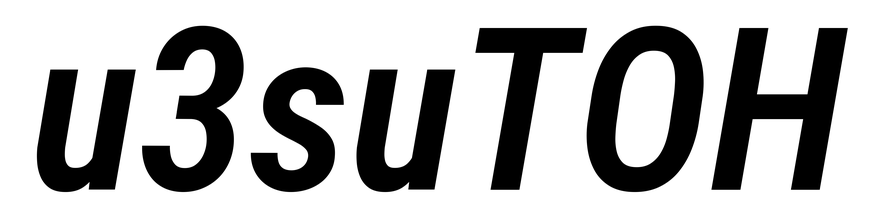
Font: Roboto-Italic_Condensed_SemiBold_Italic